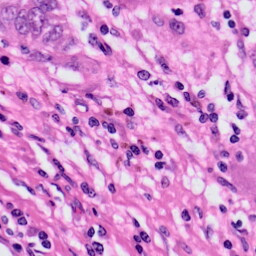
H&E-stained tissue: Skin